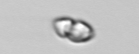
Label: Dinophyceae